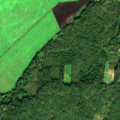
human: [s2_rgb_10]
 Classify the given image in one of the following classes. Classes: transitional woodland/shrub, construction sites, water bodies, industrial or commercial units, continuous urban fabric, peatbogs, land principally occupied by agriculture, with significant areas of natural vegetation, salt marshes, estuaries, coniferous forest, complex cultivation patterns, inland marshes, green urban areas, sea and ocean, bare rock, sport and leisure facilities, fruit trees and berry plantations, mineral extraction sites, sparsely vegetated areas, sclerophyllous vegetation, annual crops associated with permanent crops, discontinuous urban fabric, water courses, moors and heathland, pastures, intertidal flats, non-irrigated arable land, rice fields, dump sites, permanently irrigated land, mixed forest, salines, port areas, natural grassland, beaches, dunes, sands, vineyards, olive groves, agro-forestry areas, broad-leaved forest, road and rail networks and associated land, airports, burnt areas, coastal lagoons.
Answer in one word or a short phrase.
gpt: pastures, broad-leaved forest, coniferous forest, mixed forest